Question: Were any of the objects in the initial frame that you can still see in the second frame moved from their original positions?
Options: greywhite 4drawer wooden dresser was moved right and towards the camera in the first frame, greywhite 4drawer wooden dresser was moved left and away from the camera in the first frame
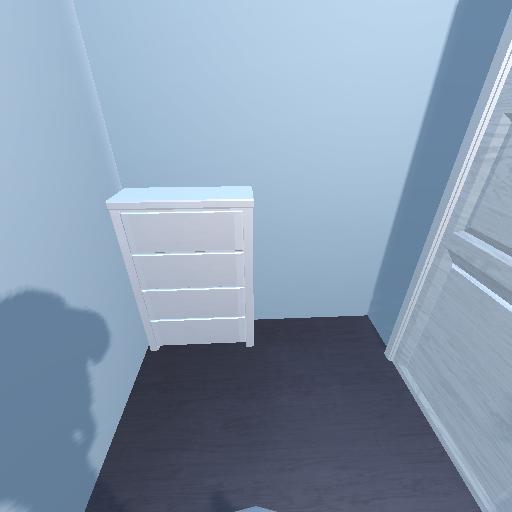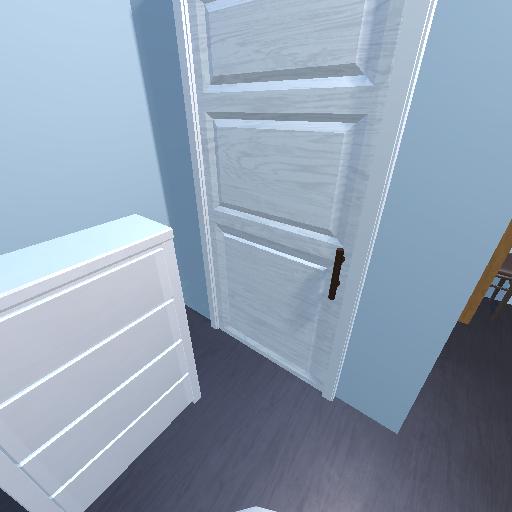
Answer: greywhite 4drawer wooden dresser was moved right and towards the camera in the first frame